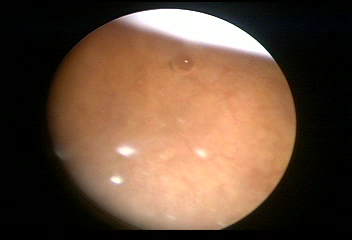
Modality: WLC
Class: Foreign bodies
Subclass: AirBubble
Bladder cancer association: No
Annotated structures: Air bubble